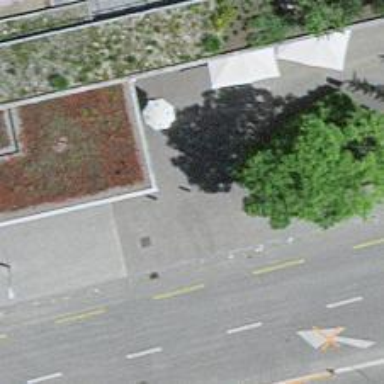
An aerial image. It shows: Bollard barrier.